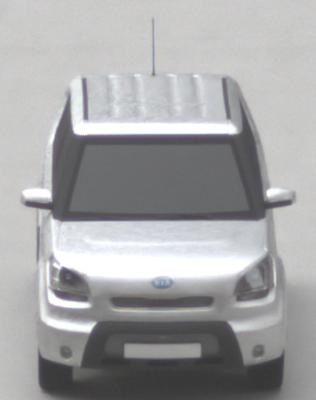
Make: KIA
Model: Soul 1.6
Detailed model: Soul (AM)
Model produced from: 2009/02
Model produced until: 2009/11
Doors: 5
Color: white
Road condition: dry road
Daytime: midday
Contrast: low contrast